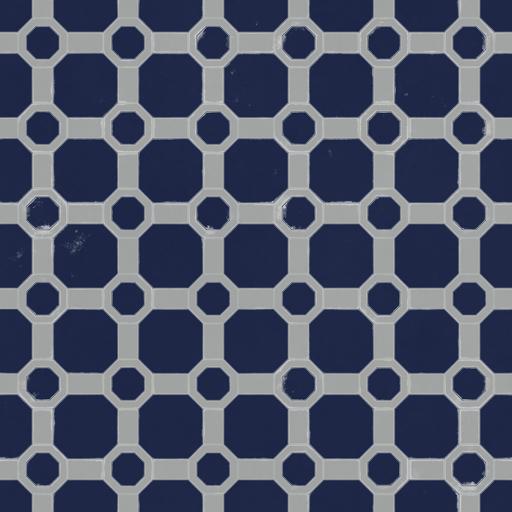
Tags: metal plates panels scifi